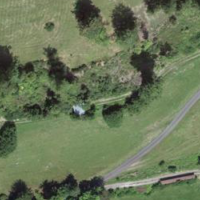
EUNIS habitat code: 44
Species observed at this site:
Libelloides coccajus